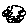
Label: cloud